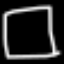
Label: square